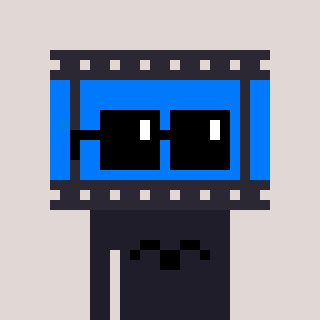
a pixel art character with square black sunglasses, a film strip-shaped head and a grayscale-colored body on a warm background